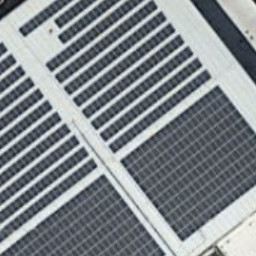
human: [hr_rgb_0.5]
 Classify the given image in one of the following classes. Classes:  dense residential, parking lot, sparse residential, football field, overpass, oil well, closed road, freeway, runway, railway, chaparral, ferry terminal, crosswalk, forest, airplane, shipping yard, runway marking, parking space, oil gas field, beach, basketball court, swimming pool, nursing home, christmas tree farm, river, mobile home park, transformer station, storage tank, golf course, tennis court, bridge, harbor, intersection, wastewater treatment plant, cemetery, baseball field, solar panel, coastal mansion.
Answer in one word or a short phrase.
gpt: solar panel